Question: I am making an application that is a tab-view controller. For the first tab, I have a UIPageViewController that is scrolling through pictures. Everything works properly, except for that the picture is not showing full screen. I have constraints set up for the image view to cover the whole view controller but when it gets loaded into the page view, it doesn't cover all the way to the bottom. The image gets cut off by the scrolling dot indicators and then it is just white.
I'm sure it is simple, but is there a way that the images will cover the full screen like I have the constraints set up to do?

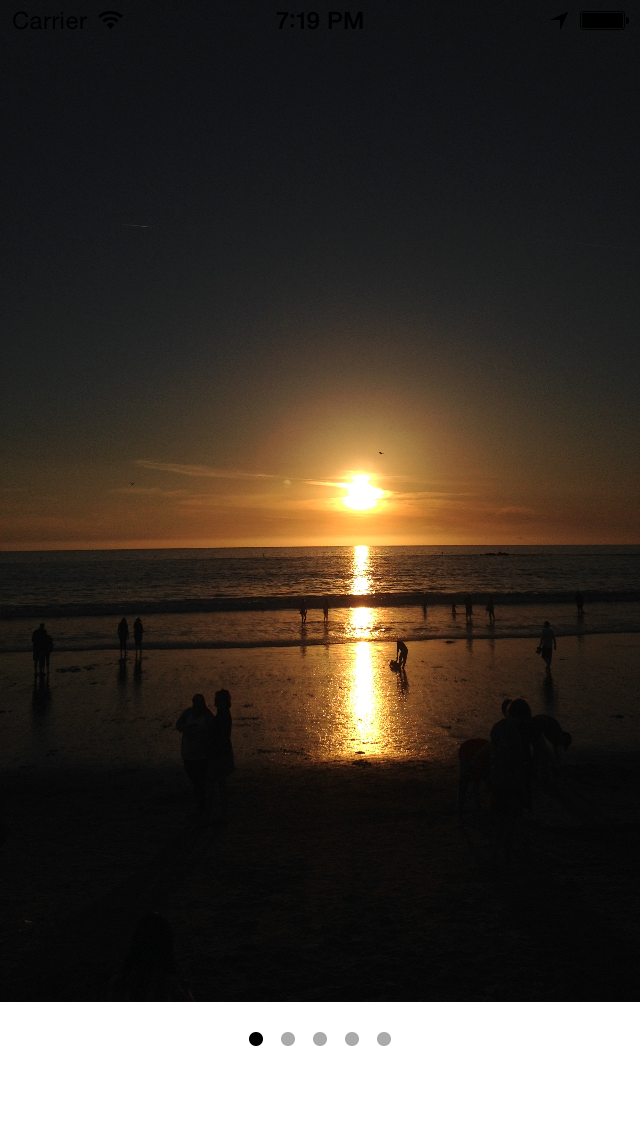
Answer: There's quite a simple solution for this problem on that page: <URL>
It is done by overriding the method of and basically doing two things:
1. Increasing the bounds of the UIScrollView (the content) inside the UIPageViewController by setting it's frame to the bounds of the page controller's view
2. Moving the UIPageControl element (the dots) to the front of the view hierarchy so that it's in front of the content
Here's the code he provides (in case the link gets broken):
'''
import UIKit
class TSPageViewController: UIPageViewController {
override func viewDidLayoutSubviews() {
super.viewDidLayoutSubviews()
var subViews: NSArray = view.subviews
var scrollView: UIScrollView? = nil
var pageControl: UIPageControl? = nil
for view in subViews {
if view.isKindOfClass(UIScrollView) {
scrollView = view as? UIScrollView
}
else if view.isKindOfClass(UIPageControl) {
pageControl = view as? UIPageControl
}
}
if (scrollView != nil && pageControl != nil) {
scrollView?.frame = view.bounds
view.bringSubviewToFront(pageControl!)
}
}
}
'''
All you have to do after that, is:
- -